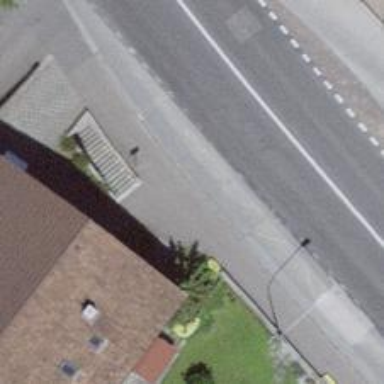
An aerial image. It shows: Platform for public transport. The platform is located by the road.